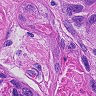
Metastatic tissue present: yes